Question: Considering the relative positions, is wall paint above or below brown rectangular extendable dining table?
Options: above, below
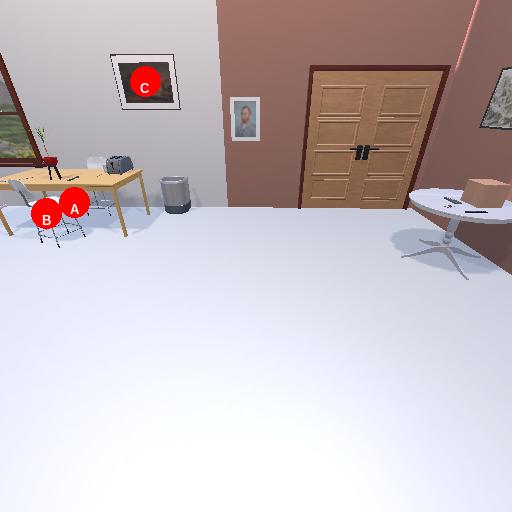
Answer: above